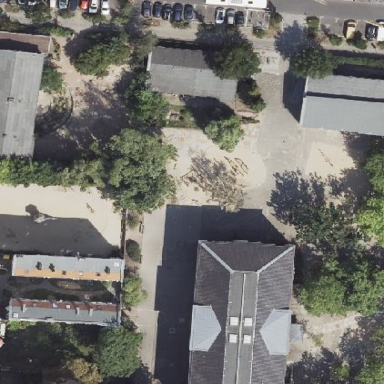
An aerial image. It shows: Elementary school.